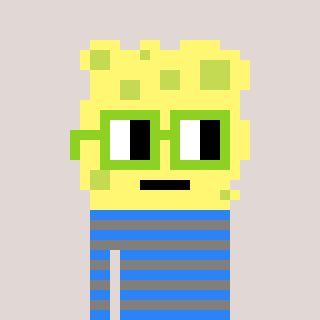
a pixel art character with square light green glasses, a sponge-shaped head and a bluegrey-colored body on a warm background